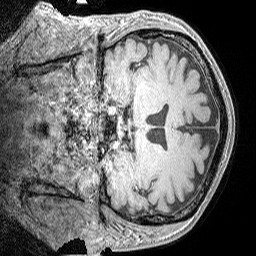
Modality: MP2RAGE
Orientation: coronal
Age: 69
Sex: male
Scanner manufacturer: siemens
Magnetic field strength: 3 T
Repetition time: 5 s
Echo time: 0.00298 s